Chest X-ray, PA view. Patient: 35 years old, sex F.
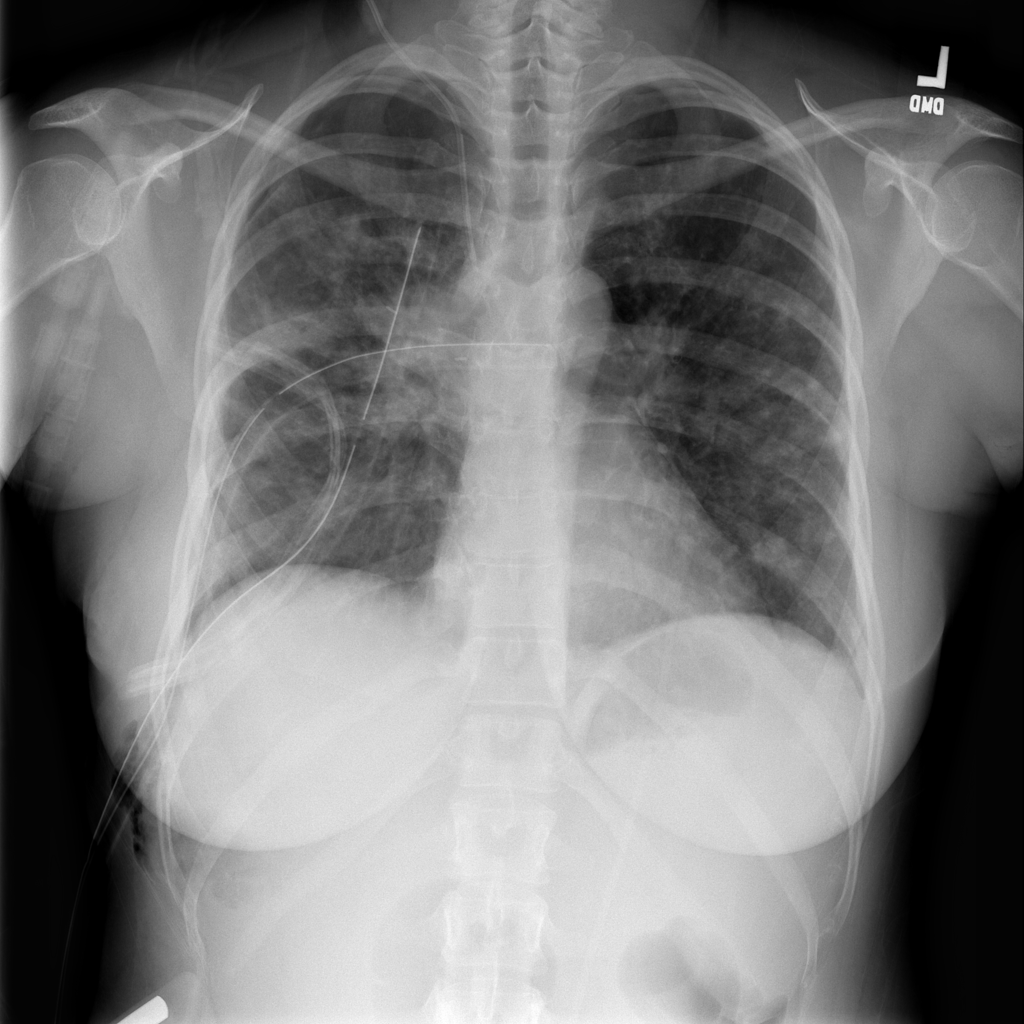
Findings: Pneumothorax